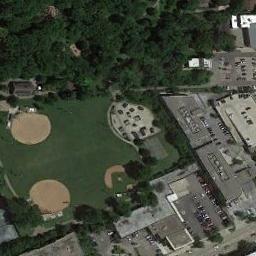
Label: baseball_diamond